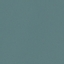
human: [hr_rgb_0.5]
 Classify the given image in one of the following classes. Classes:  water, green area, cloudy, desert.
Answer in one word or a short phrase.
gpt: water